Question: I'm facing a problem that I couldn't solve, When I add 'Position:relative;' to a div it appears with sorta a white border, or extra space like in the image
and if I remove 'Position:relative;' border moves to the parent which also has 'Position:relative;' and this is only on IE8.
Markup:
'''
<div class="content clearfix">
Some content goes here
<div class="block">
<div class="block_content" style="display: block;">
Some content goes here
</div>
</div>
</div>
'''
CSS:
'''
.content {
min-height: 100%;
height: 100%;
position: relative;
width:100%;
background-color:#ebebeb;
}
.block_content {
display:none;
position:relative;
margin: 25px 20px 15px 20px;
}
.block{
overflow:hidden;
width:58%;
padding-bottom:60px;
float:right;
position:relative;
margin-right:10%;
background: rgb(222,222,222); /* Old browsers */
background: -moz-linear-gradient(top, rgba(222,222,222,1) 0%, rgba(255,255,255,1) 0%, rgba(222,222,222,1) 100%); /* FF3.6+ */
background: -webkit-gradient(linear, left top, left bottom, color-stop(0%,rgba(222,222,222,1)), color-stop(0%,rgba(255,255,255,1)), color-stop(100%,rgba(222,222,222,1))); /* Chrome,Safari4+ */
background: -webkit-linear-gradient(top, rgba(222,222,222,1) 0%,rgba(255,255,255,1) 0%,rgba(222,222,222,1) 100%); /* Chrome10+,Safari5.1+ */
background: -o-linear-gradient(top, rgba(222,222,222,1) 0%,rgba(255,255,255,1) 0%,rgba(222,222,222,1) 100%); /* Opera 11.10+ */
background: -ms-linear-gradient(top, rgba(222,222,222,1) 0%,rgba(255,255,255,1) 0%,rgba(222,222,222,1) 100%); /* IE10+ */
background: linear-gradient(to bottom, rgba(222,222,222,1) 0%,rgba(255,255,255,1) 0%,rgba(222,222,222,1) 100%); /* W3C */
filter: progid:DXImageTransform.Microsoft.gradient( startColorstr='#dedede', endColorstr='#dedede',GradientType=0 ); /* IE6-9 */
box-shadow: 6px 6px 14px #333333;
-moz-box-shadow:6px 6px 14px #333333;
-webkit-box-shadow: 6px 6px 14px #333333;
}
'''
demo link: <URL>
any help is appreciated
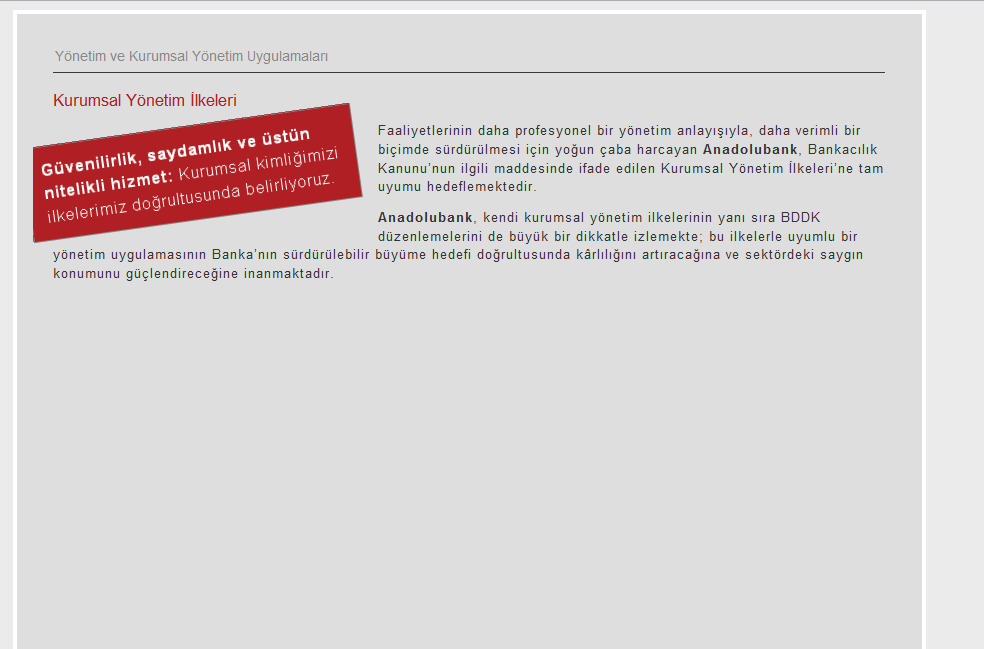
Answer: Well, well, well, I think I have what that strage border comes from.
It's from that piece:
'''
.maroon:before {
border: 4px solid #FFFFFF;
bottom: 0;
content: "";
display: block;
left: 0;
position: absolute;
right: 0;
top: 0;
z-index: -1;
}
'''
If you remove 'content:"";' you don't see that border anymore.
Seems that IE8 it's making a mess with the parent. So, if you change parent 'position:relative'or remove it, IE8 apply this style to the previous 'relative' element. I don't know if this might be for the 'filter' you applied to achieve rotation and that stuff...
Sorry for the incomplete info, at least we can target where's the issue... I continue studying, but now perhaps you or other user, knowing this, can help to fix it.